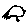
Label: bird